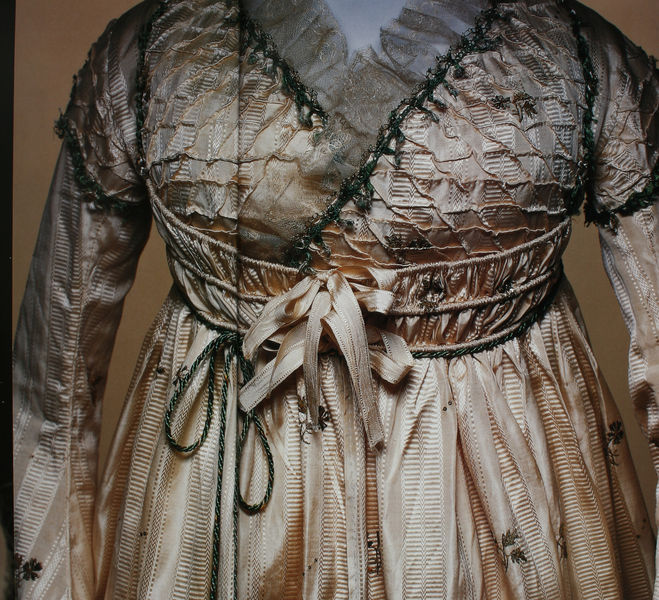
Titel: Kleid (Hemdkleid)- Detail
Standort: Kyoto (Japan)
Institution: Kyoto Costume Institute
Schlagwörter: schatten, weiß, grün, ausschnitt, blumen, brust, busen, decolte, frau, kleid, schwarz, gürtel, mode, muster, rock, schleife, arme, band, falten, ärmel, bild, bestickt, schnur, schnüre, stickerei, stoff, schleifen, dekollete, rosa, seide, mieder, tüll, material, falte, detail, robe, kordel, rüsche, rüschen, satin, buch, torso, damast, puppe, lachs, raute, schnurr, korsett, gerafft, empire, netz, bund, klassizistisch, schnürre, schillernd, festkleid